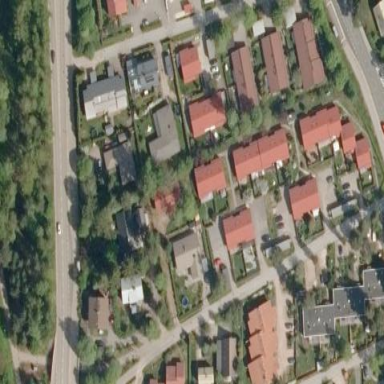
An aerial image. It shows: Residential area.